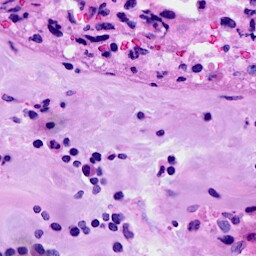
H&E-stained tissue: Breast